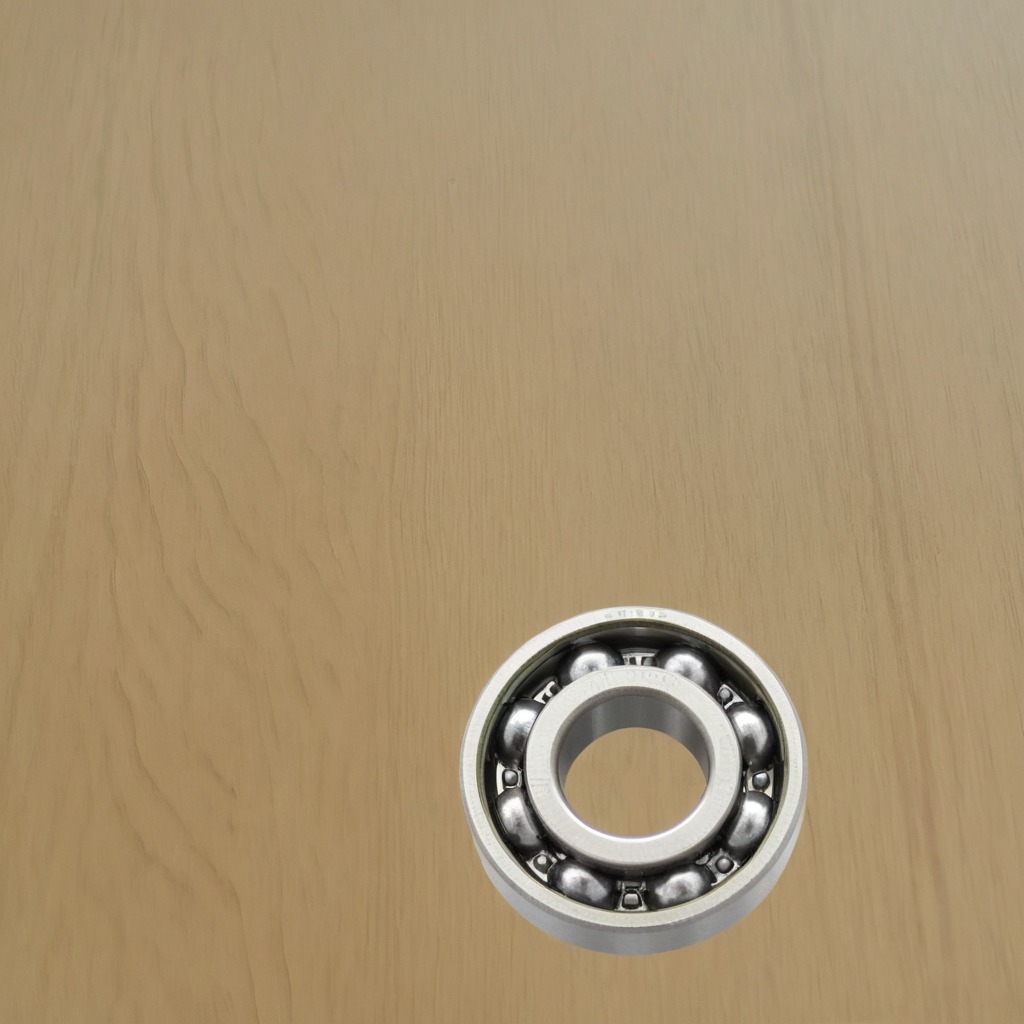
A ball bearing lies on the plywood surface in a paint workshop.